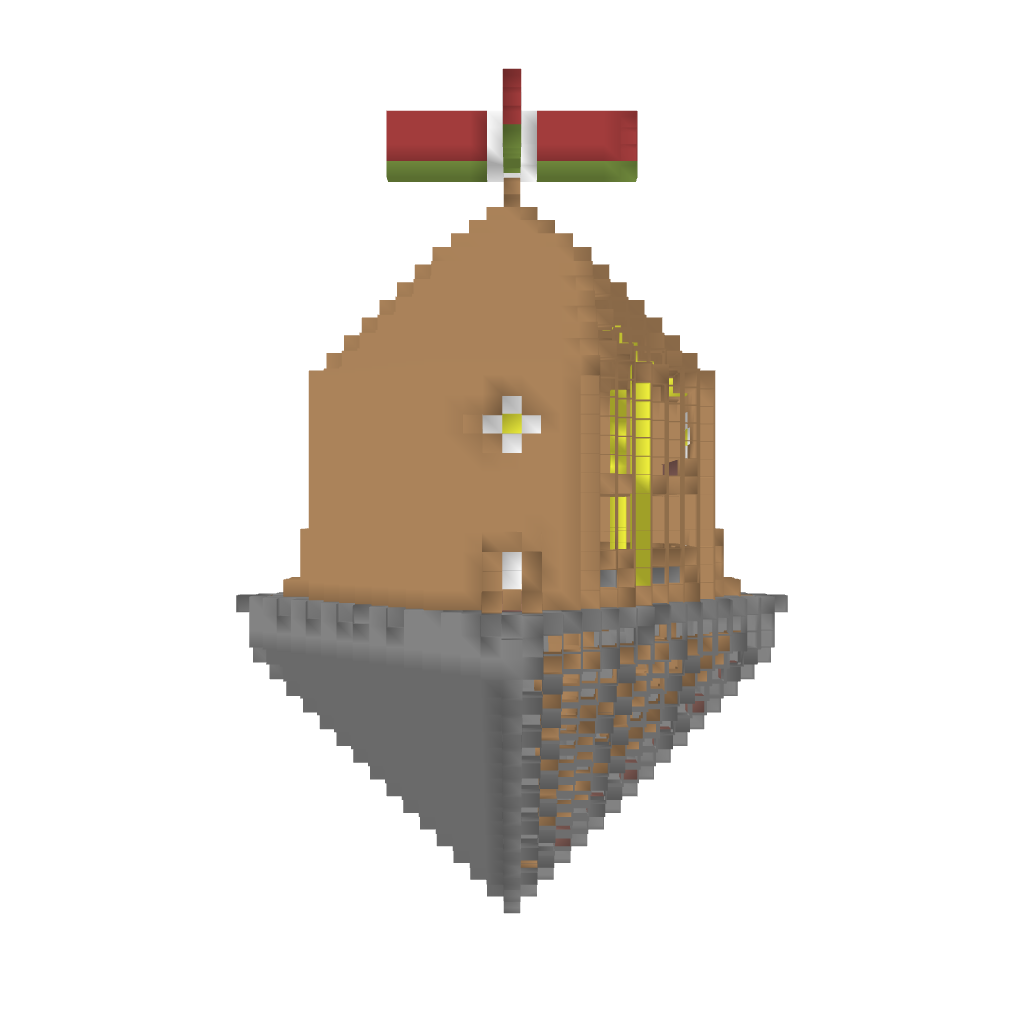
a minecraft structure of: high quality sky island house with a propeller on top